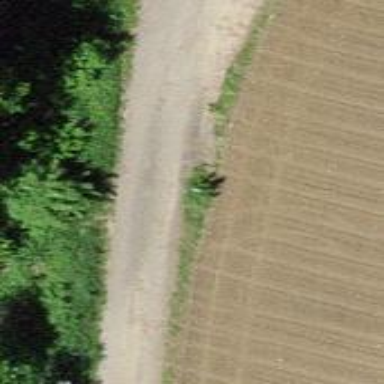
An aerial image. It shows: Gravel track with grade1 tracktype.